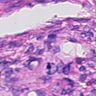
Metastatic tissue present: no